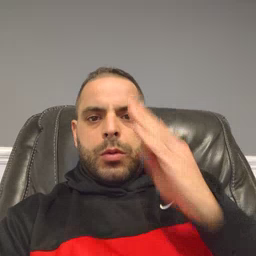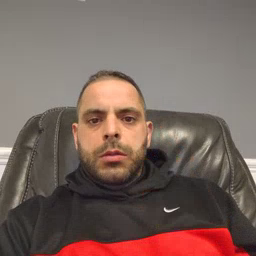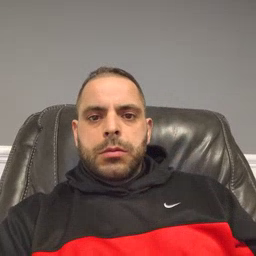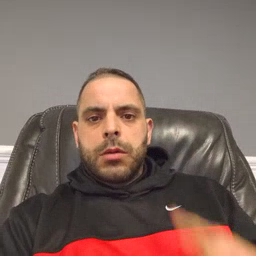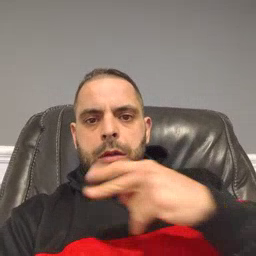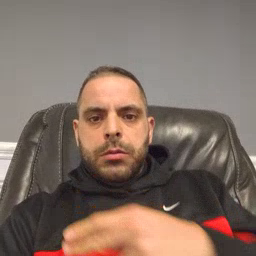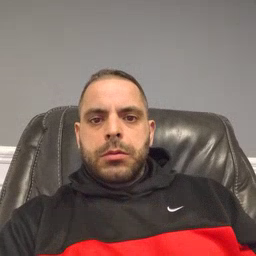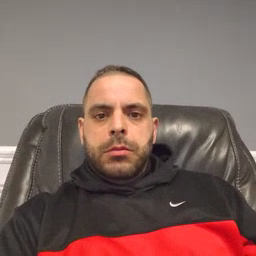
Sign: cut